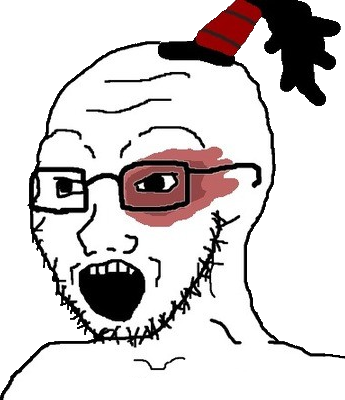
Label: 5_Soyjak